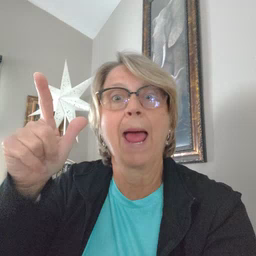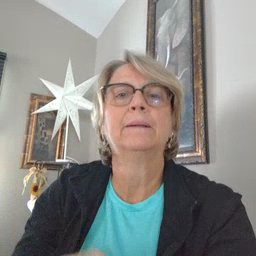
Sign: awake